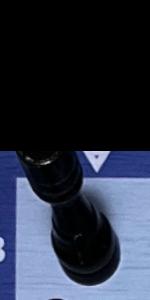
Label: Rook_Black